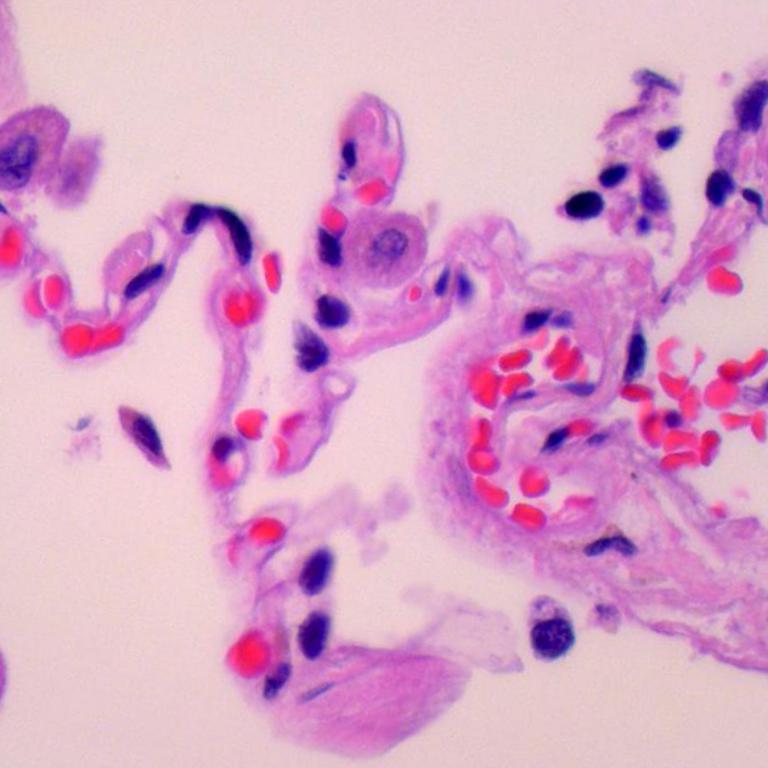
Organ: lung
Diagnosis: benign